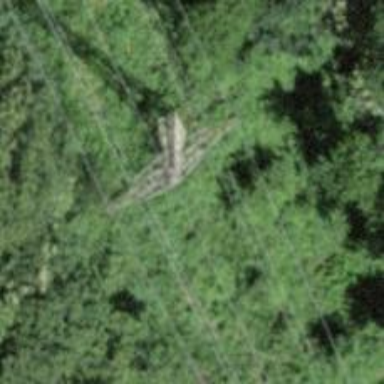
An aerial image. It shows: Power line in the image.